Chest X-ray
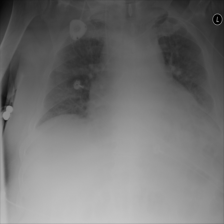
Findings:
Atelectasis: negative
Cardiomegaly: negative
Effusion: negative
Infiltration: negative
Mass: negative
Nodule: negative
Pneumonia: negative
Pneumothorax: negative
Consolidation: negative
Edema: negative
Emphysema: negative
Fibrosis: negative
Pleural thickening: negative
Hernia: negative